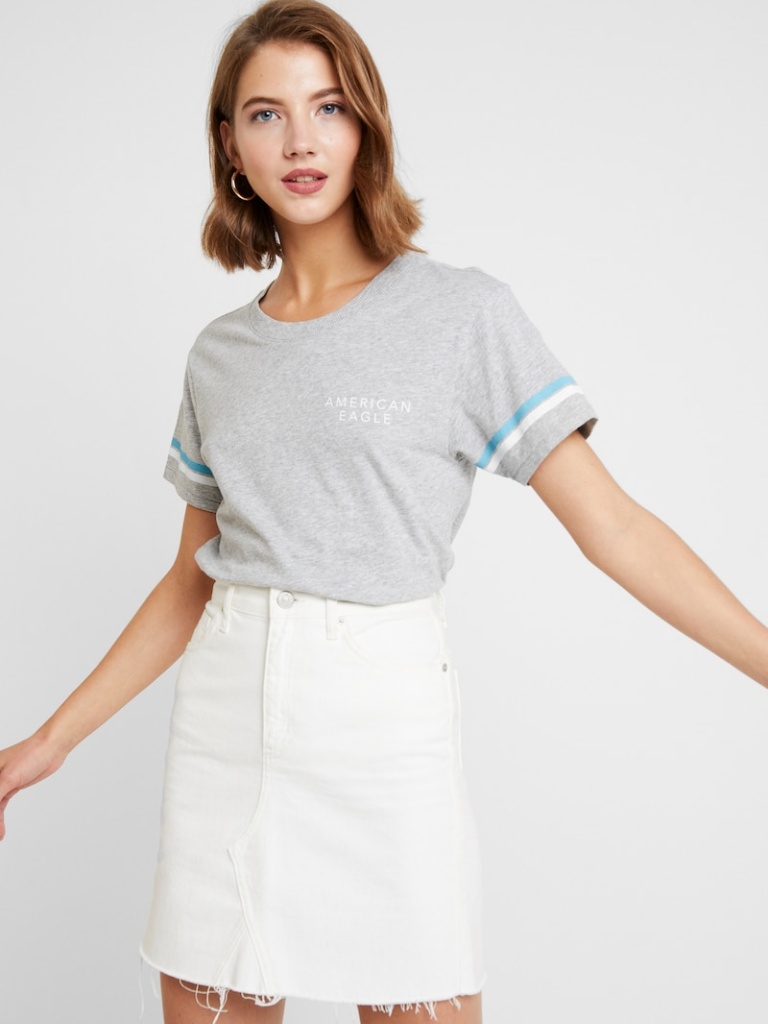
cotton relaxed short sleeve hip length Fully Tucked in crew t-shirt